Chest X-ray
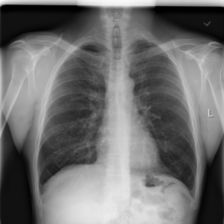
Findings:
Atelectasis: negative
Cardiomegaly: negative
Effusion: negative
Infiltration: positive
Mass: negative
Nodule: negative
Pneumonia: negative
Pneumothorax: negative
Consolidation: negative
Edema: negative
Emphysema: negative
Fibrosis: negative
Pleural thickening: negative
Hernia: negative